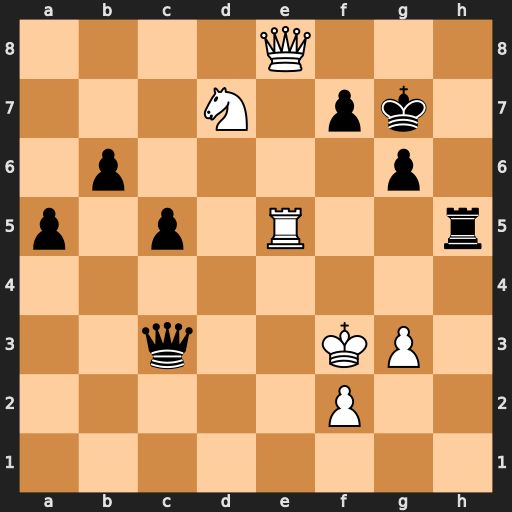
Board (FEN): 4Q3/3N1pk1/1p4p1/p1p1R2r/8/2q2KP1/5P2/8
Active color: w
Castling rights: -
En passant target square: -
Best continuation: Kg2 Rh8 Qe7